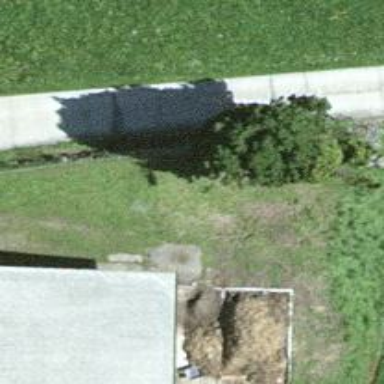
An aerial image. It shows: Bench.